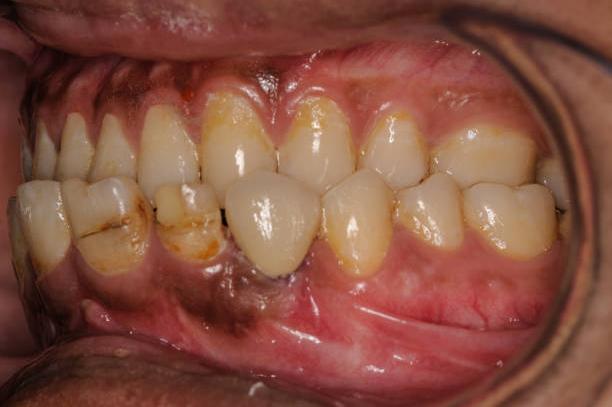
Condition: Calculus